九年级 · 度量几何学
如图, $A B$ 为半圆 $O$ 的直径, 以 $A O$ 为直径作半圆 $M, C$ 为 $O B$ 的中点,过点 $C$ 作半圆 $M$ 的切线交半圆 $M$ 于点 $D$, 延长 $A D$ 交 $\odot O$ 于点 $E$,若 $A B=4$, 求图中阴影部分的面积.

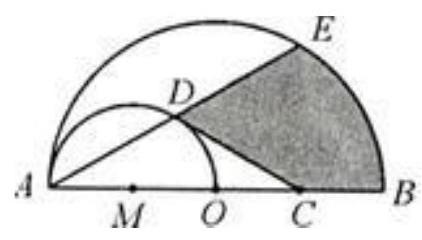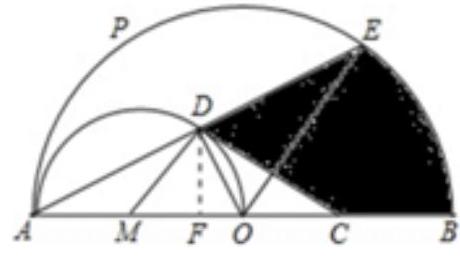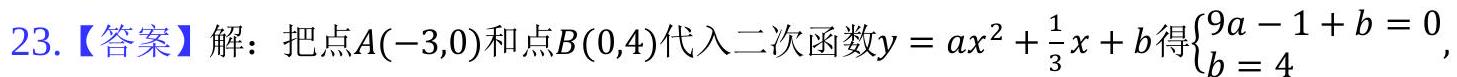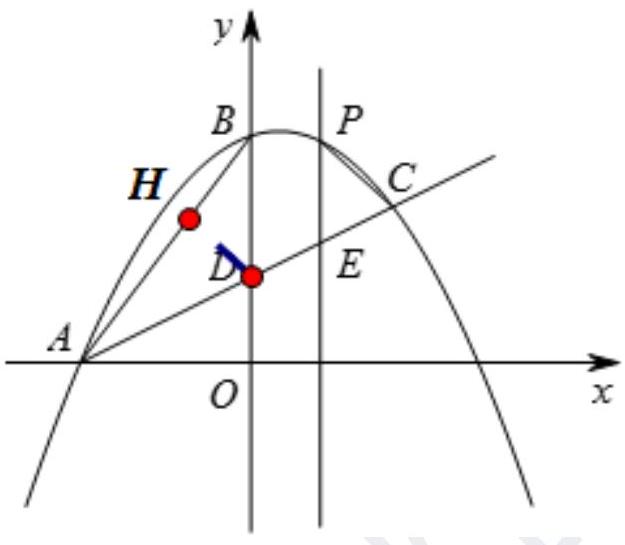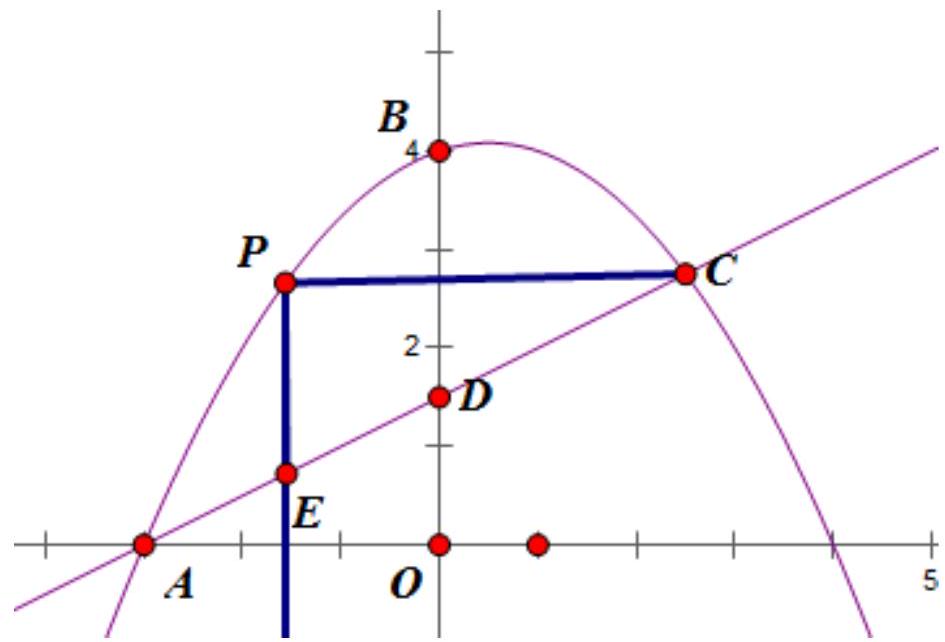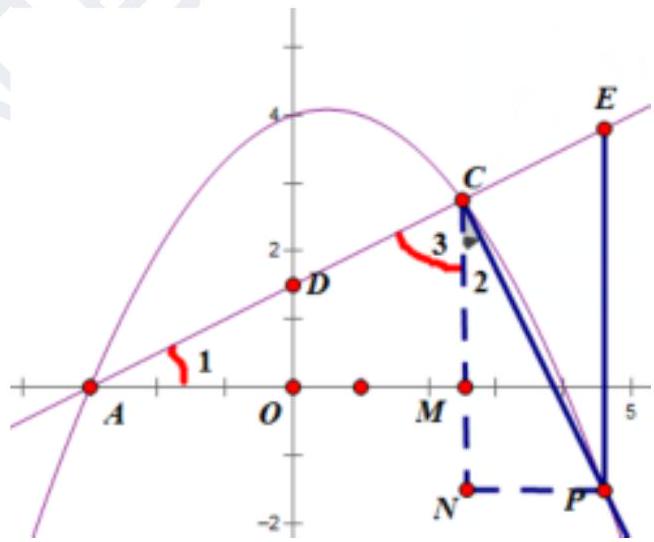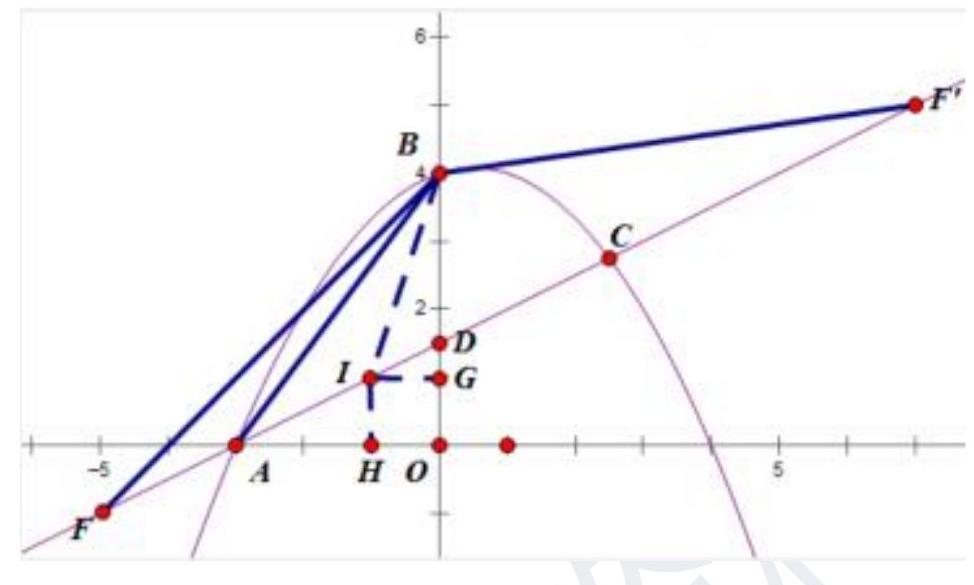
答案: 解: $\because C D$ 与半圆 $M$ 相切, 过点 $D$ 作 $D F \perp A B$, 交点为 $F$,

$\therefore D C \perp M D$,

$\because A B=4, O$ 为 $A B$ 中点, $M 、 C$ 分别为 $A O 、 O B$ 的中点,

$\therefore A M=O M=O C=C B=1$,

在Rt $\triangle M D C$ 中, $D M=1, M C=O M+O C=2$,

$\therefore D M=\frac{1}{2} M C$, 即 $\angle D C M=30^{\circ}$,

$\therefore \angle D M C=60^{\circ}$,

$\because A M=D M$,

$\therefore \angle M A D=\angle M D A=30^{\circ}$,

$\therefore \angle E O B=60^{\circ}$,

$\because O A=O E$,

$\therefore \angle O A E=\angle O E A=30^{\circ}$,

$\therefore O D=\frac{1}{2} O A=1, A D=\sqrt{2^{2}-1^{2}}=\sqrt{3}$,

$\because O D \perp A E$,

$\therefore A E=2 A D=2 \sqrt{3}$,

$\therefore D F=\frac{1}{2} A D=\frac{\sqrt{3}}{2}, \quad A F=(\sqrt{3})^{2}-\left(\frac{\sqrt{3}}{2}\right)^{2}=\frac{3}{2}$,

$\therefore A C=2 A F=3$,

则 $S_{\text {阴影 }}=S_{\triangle A O E}+S_{\text {扇形 } E O B}-S_{\triangle A C D}=\frac{1}{2} \times 2 \sqrt{3} \times 1+\frac{60 \pi \times 2^{2}}{360}-\frac{1}{2} \times 3 \times \frac{\sqrt{3}}{2}=\frac{\sqrt{3}}{4}+\frac{2 \pi}{3}$.

解得: $\left\{\begin{array}{l}a=-\frac{1}{3} \\ b=4\end{array}\right.$
二次函数的解析式为: $y=-\frac{1}{3} x^{2}+\frac{1}{3} x+4$.

(2)过点 $D$ 作 $D H \perp A B$ 于 $H$,

$\because A(-3,0)$ 和点 $B(0,4)$,

$\therefore O A=3, O B=4$

由勾股定理得 $A B=\sqrt{O A^{2}+O B^{2}}=5$,

$\because A C$ 平分 $\angle B A O$,

$\therefore O D=O H=m$,

$\because S_{\triangle O A B}=S_{\triangle O A D}+S_{\triangle D A B}$,

$\therefore \frac{1}{2} \times 3 \times 4=\frac{1}{2} \times 3 m+\frac{1}{2} \times 5 m$,

$\therefore m=\frac{3}{2}$,

$$
\therefore D\left(0, \frac{3}{2}\right)
$$

设直线 $A C$ 的解析式为 $y=k x+b$ 过 $D\left(0, \frac{3}{2}\right)$ 和 $A(-3,0)$,

$\therefore\left\{\begin{array}{l}-3 k+b=0 \\ b=\frac{3}{2}\end{array}\right.$, 解得 $\left\{\begin{array}{l}k=\frac{1}{2} \\ b=\frac{3}{2}\end{array}\right.$,

$\therefore$ 直线 $A C$ 的解析式为 $y=\frac{1}{2} x+\frac{3}{2}$,

联立 $\left\{\begin{array}{l}y=-\frac{1}{3} x^{2}+\frac{1}{3} x+4 \\ y=\frac{1}{2} x+\frac{3}{2}\end{array}\right.$, 解得 $\left\{\begin{array}{l}x_{1}=-3 \\ y_{1}=0\end{array},\left\{\begin{array}{l}x_{2}=\frac{5}{2} \\ y_{2}=\frac{11}{4}\end{array}\right.\right.$.

$\therefore$ 点 $C$ 坐标为 $\left(\frac{5}{2}, \frac{11}{4}\right)$,

$\because P E \perp x$ 轴,

$\therefore \angle P E C=\angle A D O$,

$\because \triangle P C E$ 与 $\triangle A D O$ 相似,

$\therefore \angle C P E=90^{\circ}$ 或 $\angle E C P=90^{\circ}$.

(1)当 $\angle C P E=90^{\circ}$ 时, 如图所示:

$\therefore P C / / O A$,

$\therefore$ 点 $P$ 和点 $C$ 关于直线 $x=\frac{1}{2}$ 对称,

$\therefore$ 点 $P$ 的坐标为 $\left(-\frac{3}{2}, \frac{11}{4}\right)$;

(2)当 $\angle P C E=90^{\circ}$ 时, 如图所示: 过点 $C$ 作 $x$ 轴的垂线与过点 $P$ 作 $x$ 轴的平行线相交于 $N$,

$\therefore \angle 2+\angle 3=90^{\circ}, \angle 1+\angle 3=90^{\circ}$,

$\therefore \angle 1=\angle 2$,

$\therefore \tan \angle 1=\tan \angle 2$,

$\therefore \frac{C M}{A M}=\frac{N P}{C N}$,

设 $P$ 的坐标为 $\left(t,-\frac{1}{3} t^{2}+\frac{1}{3} t+4\right)$,

$\therefore \frac{\frac{11}{4}}{\frac{4}{2}}=\frac{t-\frac{5}{2}}{\frac{11}{4}-\left(-\frac{1}{3} t^{2}+\frac{1}{3} t+4\right)}$,

整理得: $4 t^{2}-28 t+45=0 ，$

解得; $t_{1}=\frac{5}{2}$ (与点 $C$ 重合, 舍去), $t_{2}=\frac{9}{2}$.

当 $t_{2}=\frac{9}{2}$ 时,$-\frac{1}{3} t^{2}+\frac{1}{3} t+4=-\frac{5}{4}$.

$\therefore P$ 的坐标为 $\left(\frac{9}{2},-\frac{5}{4}\right)$.

综上所述当以点 $P, C, E$ 为顶点的三角形与 $\triangle A D O$ 相似时, 点 $P$ 的坐标为 $\left(-\frac{3}{2}, \frac{11}{4}\right)$ 或 $\left(\frac{9}{2},-\frac{5}{4}\right)$.

(3)如图: 作 $\angle A B O$ 的平分线与 $A C$ 相交于 $I$, 则 $I$ 是 $R t \triangle A O B$ 的内心,

过 $I$ 作 $I G$ 垂直 $y$ 轴于 $G$, 则四边形 $O G I H$ 是正方形,
$I G=\frac{3+4-5}{2}=1=O G=O H$.

$\therefore D G=\frac{1}{2}$,

$$
D I=\sqrt{D G^{2}+I G^{2}}=\frac{\sqrt{5}}{2}
$$

$A I=\sqrt{I H^{2}+A H^{2}}=\sqrt{5}$,

$\because F$ 在直线 $y=\frac{1}{2} x+\frac{3}{2}$ 上, 设 $F\left(n, \frac{1}{2} n+\right.$ $\left.\frac{3}{2}\right)$

(1)当 $F$ 在射线 $D A$ 上时,

$\because \angle D F B=\frac{1}{2} \angle A B O$,

$\angle D B I=\frac{1}{2} \angle A B O$,

$\therefore \angle D F B=\angle D B I$,

$\because \angle B D F=\angle I D B$,

$\therefore \triangle B D F \sim \triangle I D B$,

$\therefore \frac{B D}{I D}=\frac{D F}{D B}$,

$\therefore \frac{\frac{5}{2}}{\frac{\sqrt{5}}{2}}=\frac{D F}{\frac{5}{2}}$,

$\therefore D F=\frac{5 \sqrt{5}}{2}$,

$\therefore D F^{2}=n^{2}+\left(\frac{3}{2}-\frac{1}{2} n-\frac{3}{2}\right)^{2}=\left(\frac{5 \sqrt{2}}{2}\right)^{2}$,

解得: $n_{1}=-5, n_{2}=5$ (不合题意, 舍去)

当 $n=-5$ 时, $\frac{1}{2} n+\frac{3}{2}=-1$.

$\therefore$ 点 $F$ 的坐标为 $(-5,-1)$;

(2)当 $F^{\prime}$ 在射线 $A D$ 上时,

$\because \angle D F^{\prime} B=\frac{1}{2} \angle A B O$,

$\angle A B I=\frac{1}{2} \angle A B O$,

$\therefore \angle D F^{\prime} B=\angle A B I$,

$\because \angle B A F^{\prime}=\angle I A B$,

$\therefore \triangle B A F^{\prime} \sim \triangle I A B$,
$\therefore \frac{A B}{A I}=\frac{A F^{\prime}}{A B}$,

$\therefore \frac{5}{\sqrt{5}}=\frac{A F^{\prime}}{5}$

$\therefore A F^{\prime}=5 \sqrt{5}$,

$\therefore(n+3)^{2}+\left(\frac{1}{2} n+\frac{3}{2}\right)^{2}=(5 \sqrt{5})^{2}$, 整理得 $n^{2}+6 n-91=0$

解得: $n_{1}=7, n_{2}=-13$ (不合题意, 舍去),

当 $n=7$ 时, $\frac{1}{2} n+\frac{3}{2}=5$

$\therefore$ 点 $F$ 的坐标为 $(7,5)$.

综上所述: 点 $F$ 为直线 $A C$ 上一点, 若 $\angle B F D=\frac{1}{2} \angle A B O$,

点 $F$ 的坐标为点 $F$ 的坐标为 $(7,5)$ 或 $(-5,-1)$.

故答案为点 $F$ 的坐标为 $(7,5)$ 或 $(-5,-1)$.